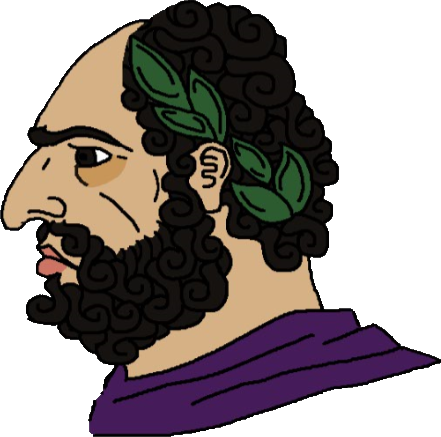
Label: 4_Yes_Chad